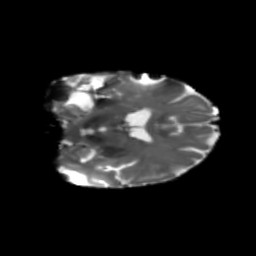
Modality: T2w
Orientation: coronal
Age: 58
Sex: female
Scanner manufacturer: siemens
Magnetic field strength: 3 T
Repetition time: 5.25 s
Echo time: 0.08 s